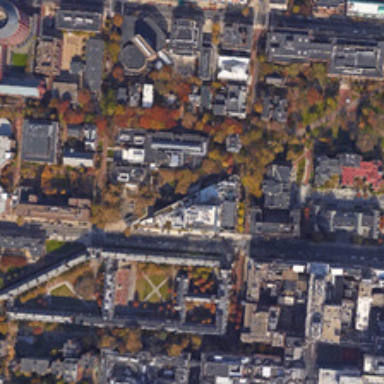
Many buildings and yellow trees are in a school .